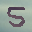
Label: 5